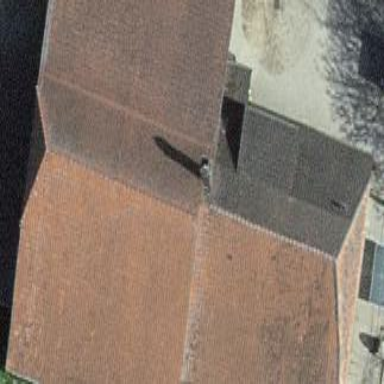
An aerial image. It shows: Farm building.